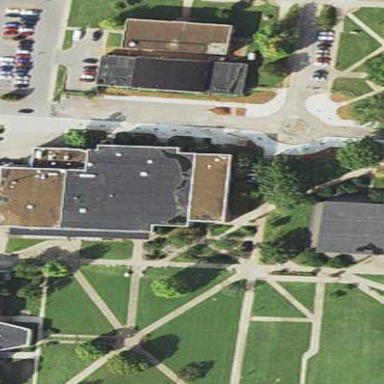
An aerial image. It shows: View of university building.